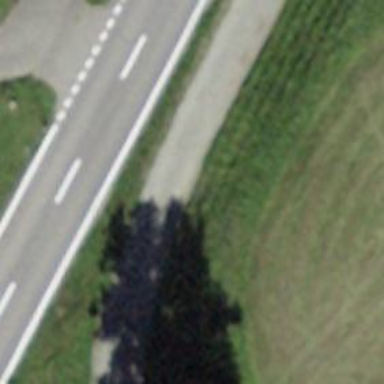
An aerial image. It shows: Compacted track road.